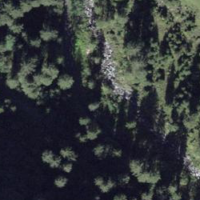
EUNIS habitat code: 44
Species observed at this site:
Orthilia secunda